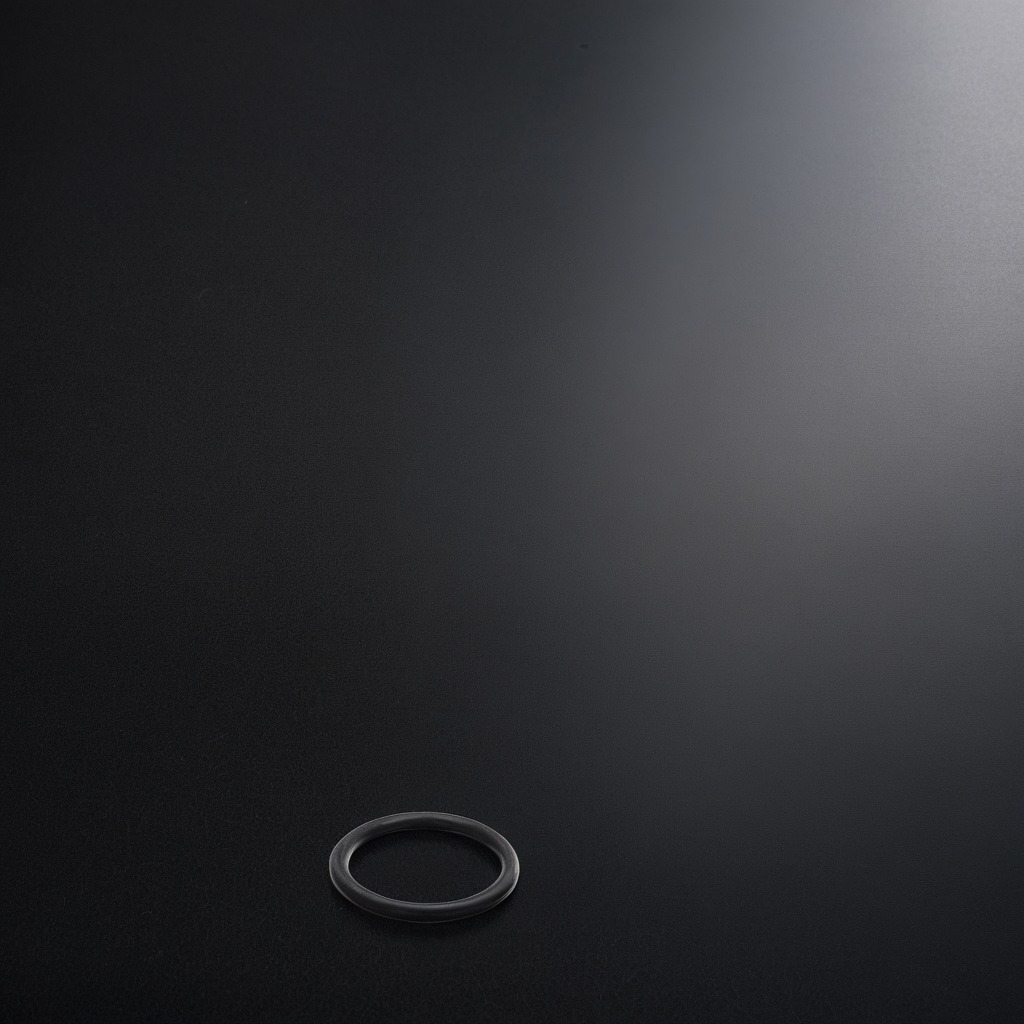
A rubber O-ring lies on the granite tabletop beneath the black rubber mat.